Question: Is it possible to do the following with WinForms/C#?
1. Dynamically detect window size and position of a running program (for example Notepad.exe)?
2. Snap WinForm to specific position within Notepad.exe?
3. Minimize and maximize WinForm window with other process (so when Notepad is minimize, so is WinForm window)?
See for example (black shape would be WinForm window):

Essentially I need to create a toolbar for a program, and the toolbar should "snap" to that program in the same place regardless of position or size of window.
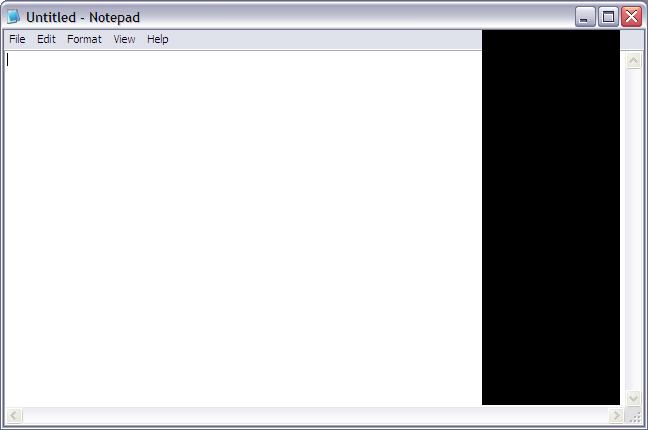
Answer: First <URL>:
'''
[DllImport("user32.dll", SetLastError = true)]
static extern IntPtr FindWindow(string lpClassName, string lpWindowName);
'''
Just pass null for the first parameter and the caption ("Notepad"?) of the window as the second parameter.
An alternative would be to <URL> and select the best match based on the caption:
'''
using System.Runtime.InteropServices;
public delegate bool CallBackPtr(int hwnd, int lParam);
private CallBackPtr callBackPtr;
public class EnumReport
{
[DllImport("user32.dll")]
private static extern int EnumWindows(CallBackPtr callPtr, int lPar);
public static bool Report(int hwnd, int lParam)
{
Console.WriteLine("Window handle is "+hwnd);
return true;
}
}
static void Main()
{
// note in other situations, it is important to keep
// callBackPtr as a member variable so it doesnt GC while you're calling EnumWindows
callBackPtr = new CallBackPtr(EnumReport.Report);
EnumReport.EnumWindows(callBackPtr, 0);
}
'''
Then attach a WndProc to it:
'''
HwndSource src = HwndSource.FromHwnd(windowHandle);
src.AddHook(new HwndSourceHook(WndProc));
'''
In the WndProc respond to the resizing and moving of the window.
I am not sure about setting the toolbar as a child of the notepad window; that might have unexpected effects when Notepad tries to manage it and order its z-depth.
At the same time I doubt this to be a good thing; the user will be able to type 'below' the overlay and lose his cursor/text.